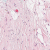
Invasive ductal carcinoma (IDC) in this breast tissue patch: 0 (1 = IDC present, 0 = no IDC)